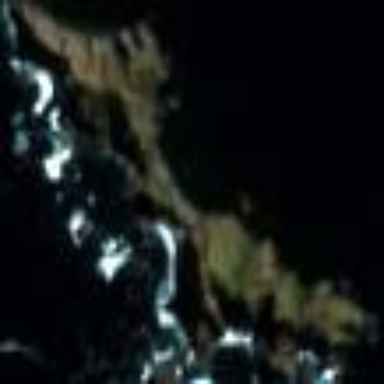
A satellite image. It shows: Islet located along the natural coastline.